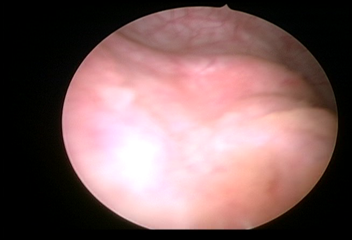
Modality: WLC
Class: Normal mucosa
Bladder cancer association: No